Field crop: maize
Growth stage: 2
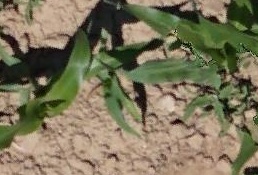
Species: maize